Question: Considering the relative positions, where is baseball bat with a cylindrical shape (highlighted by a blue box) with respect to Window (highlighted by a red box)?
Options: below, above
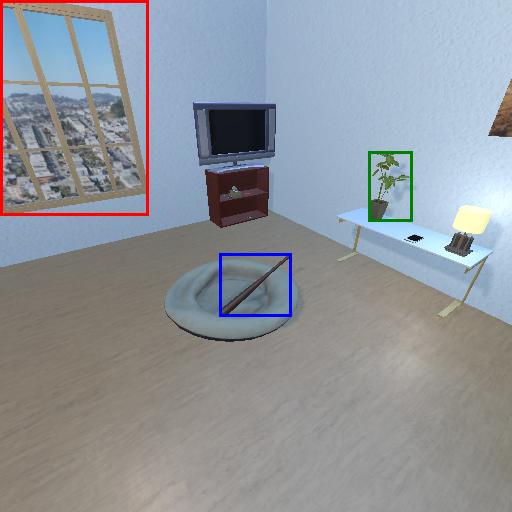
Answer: below